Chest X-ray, PA view. Patient: 32 years old, sex M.
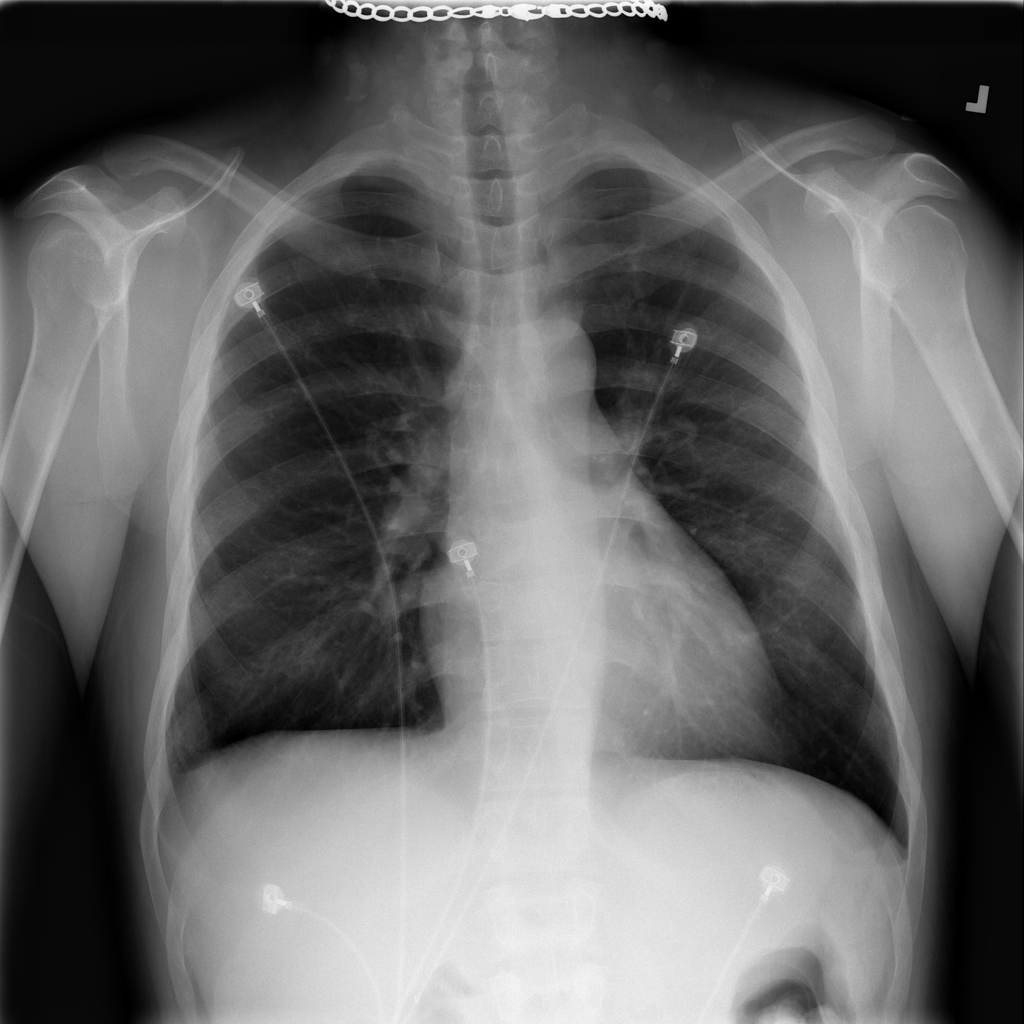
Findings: No Finding